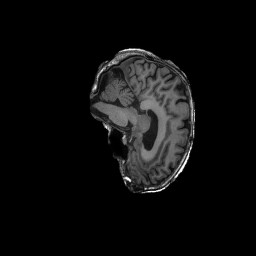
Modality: T1w
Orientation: sagittal
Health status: ill
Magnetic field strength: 3 T